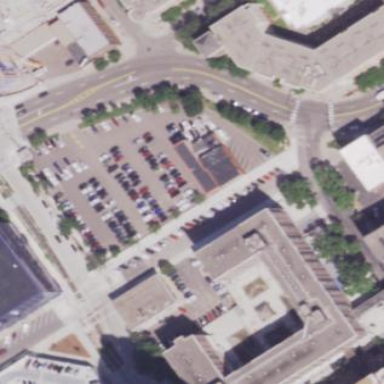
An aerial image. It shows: Parking available on the street side.